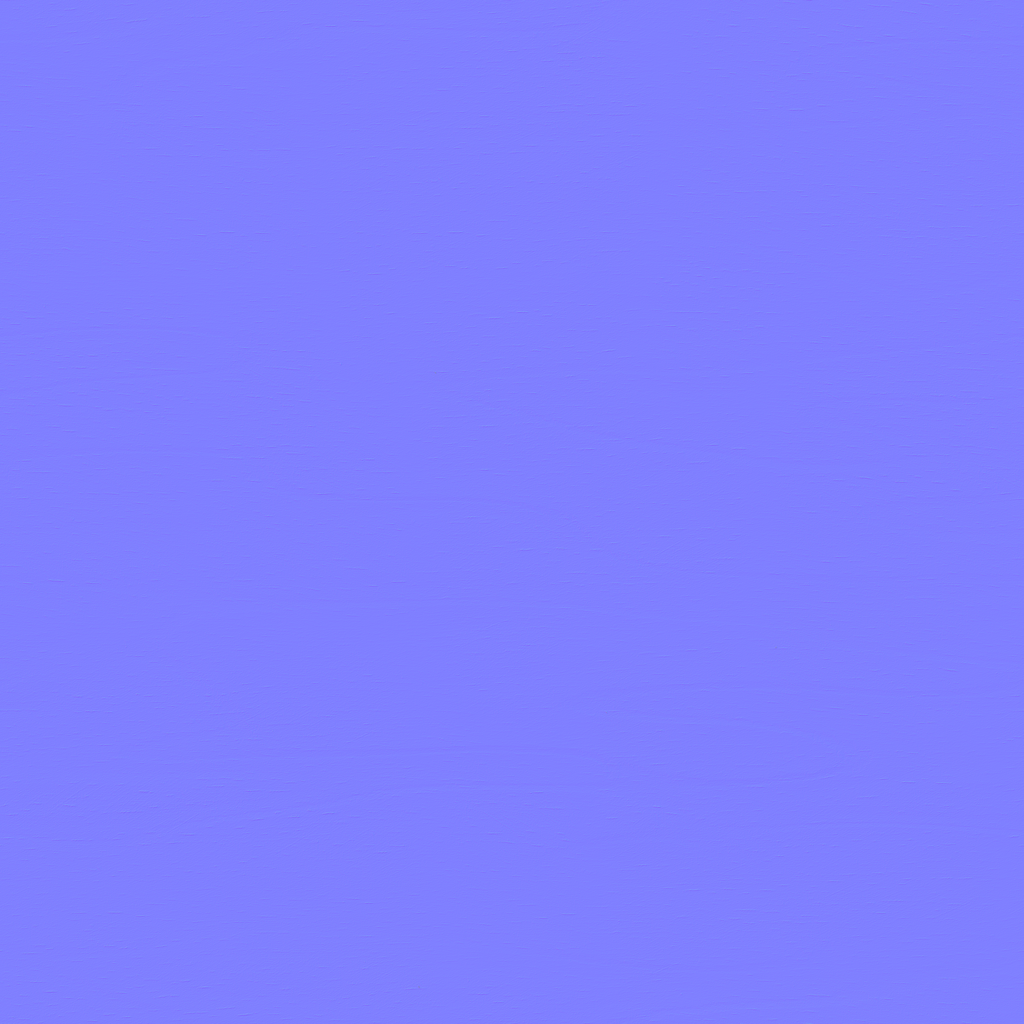
Texture map type: NormalDX